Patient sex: M
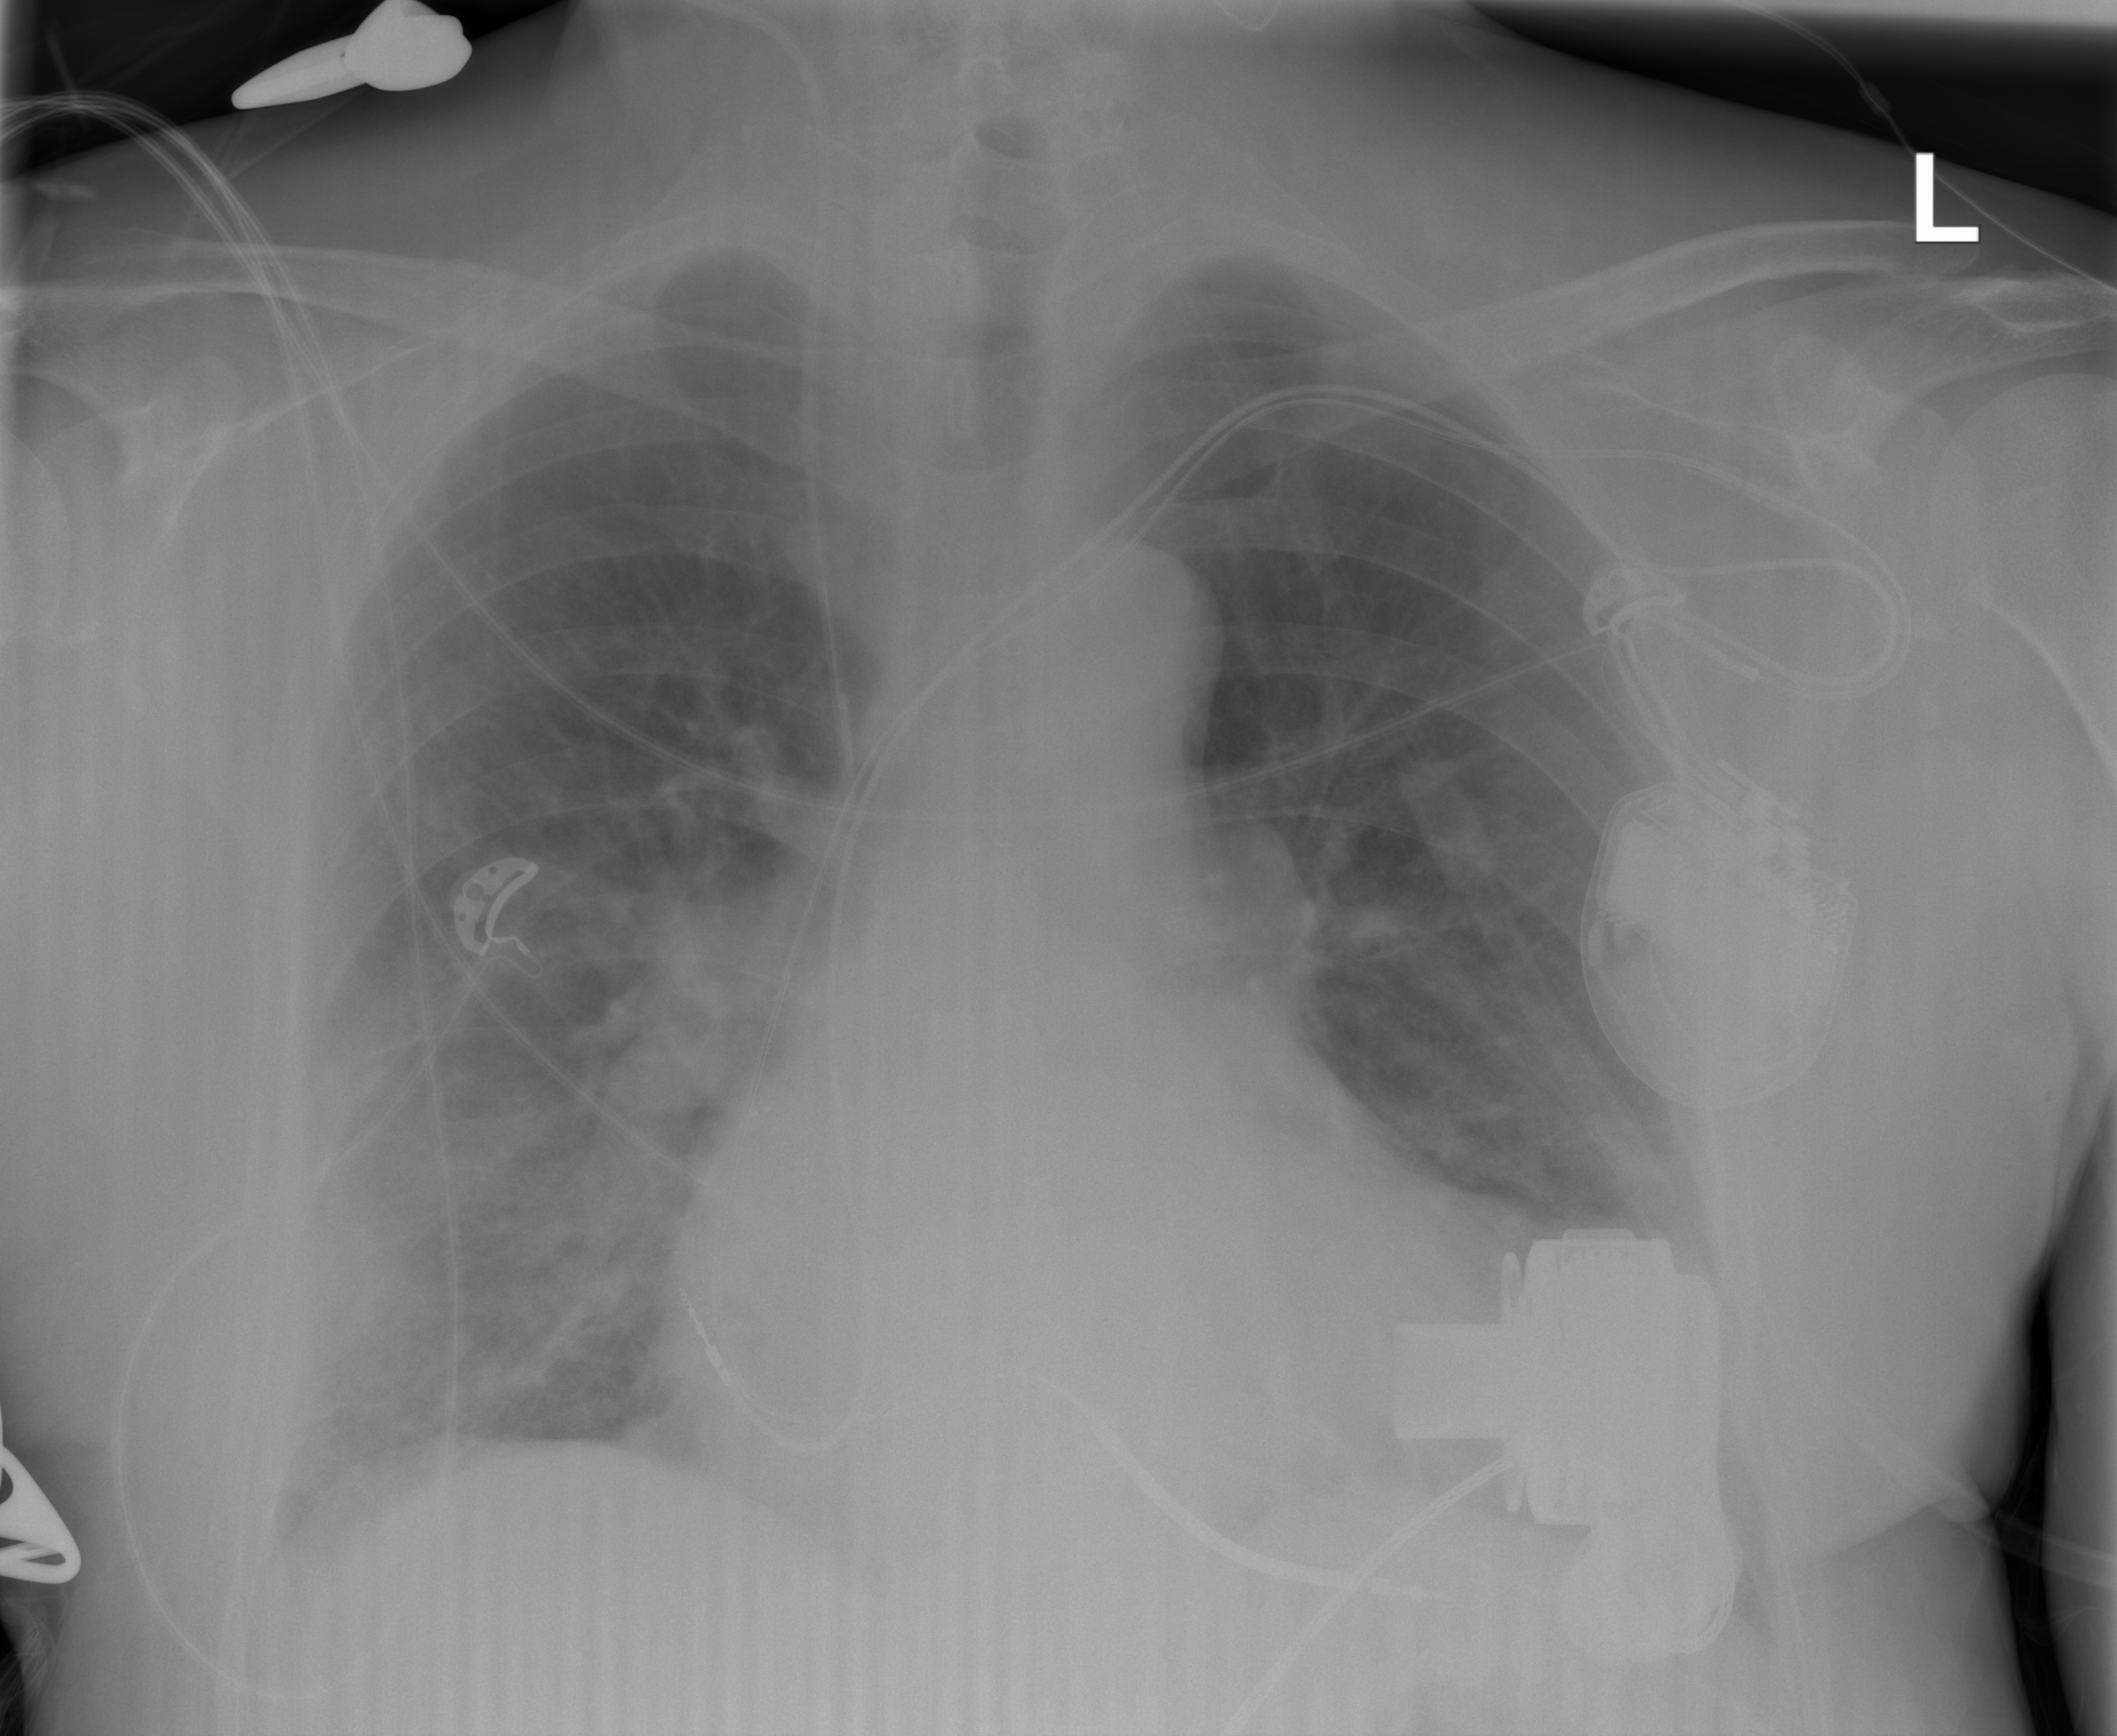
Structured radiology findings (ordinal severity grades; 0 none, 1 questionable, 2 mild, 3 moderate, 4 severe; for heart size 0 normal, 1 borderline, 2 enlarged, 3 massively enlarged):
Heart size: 2
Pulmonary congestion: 0
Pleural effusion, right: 2
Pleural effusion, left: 0
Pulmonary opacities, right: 2
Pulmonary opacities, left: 2
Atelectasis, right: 3
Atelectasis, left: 0